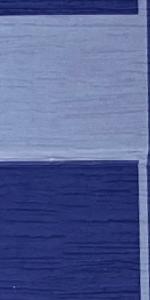
Label: Empty